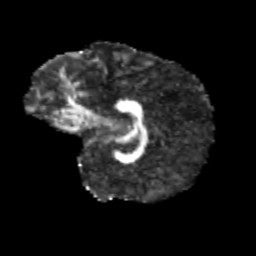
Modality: FA
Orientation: sagittal
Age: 10
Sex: female
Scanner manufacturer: siemens
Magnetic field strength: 3 T
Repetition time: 3.8 s
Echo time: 0.07 s